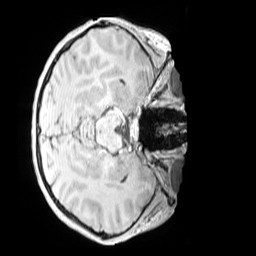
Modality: MP2RAGE
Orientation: axial
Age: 13
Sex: female
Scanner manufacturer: siemens
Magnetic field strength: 3 T
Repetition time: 4 s
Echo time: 0.00303 s